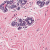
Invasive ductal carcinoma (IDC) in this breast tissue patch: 0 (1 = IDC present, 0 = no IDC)